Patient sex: M
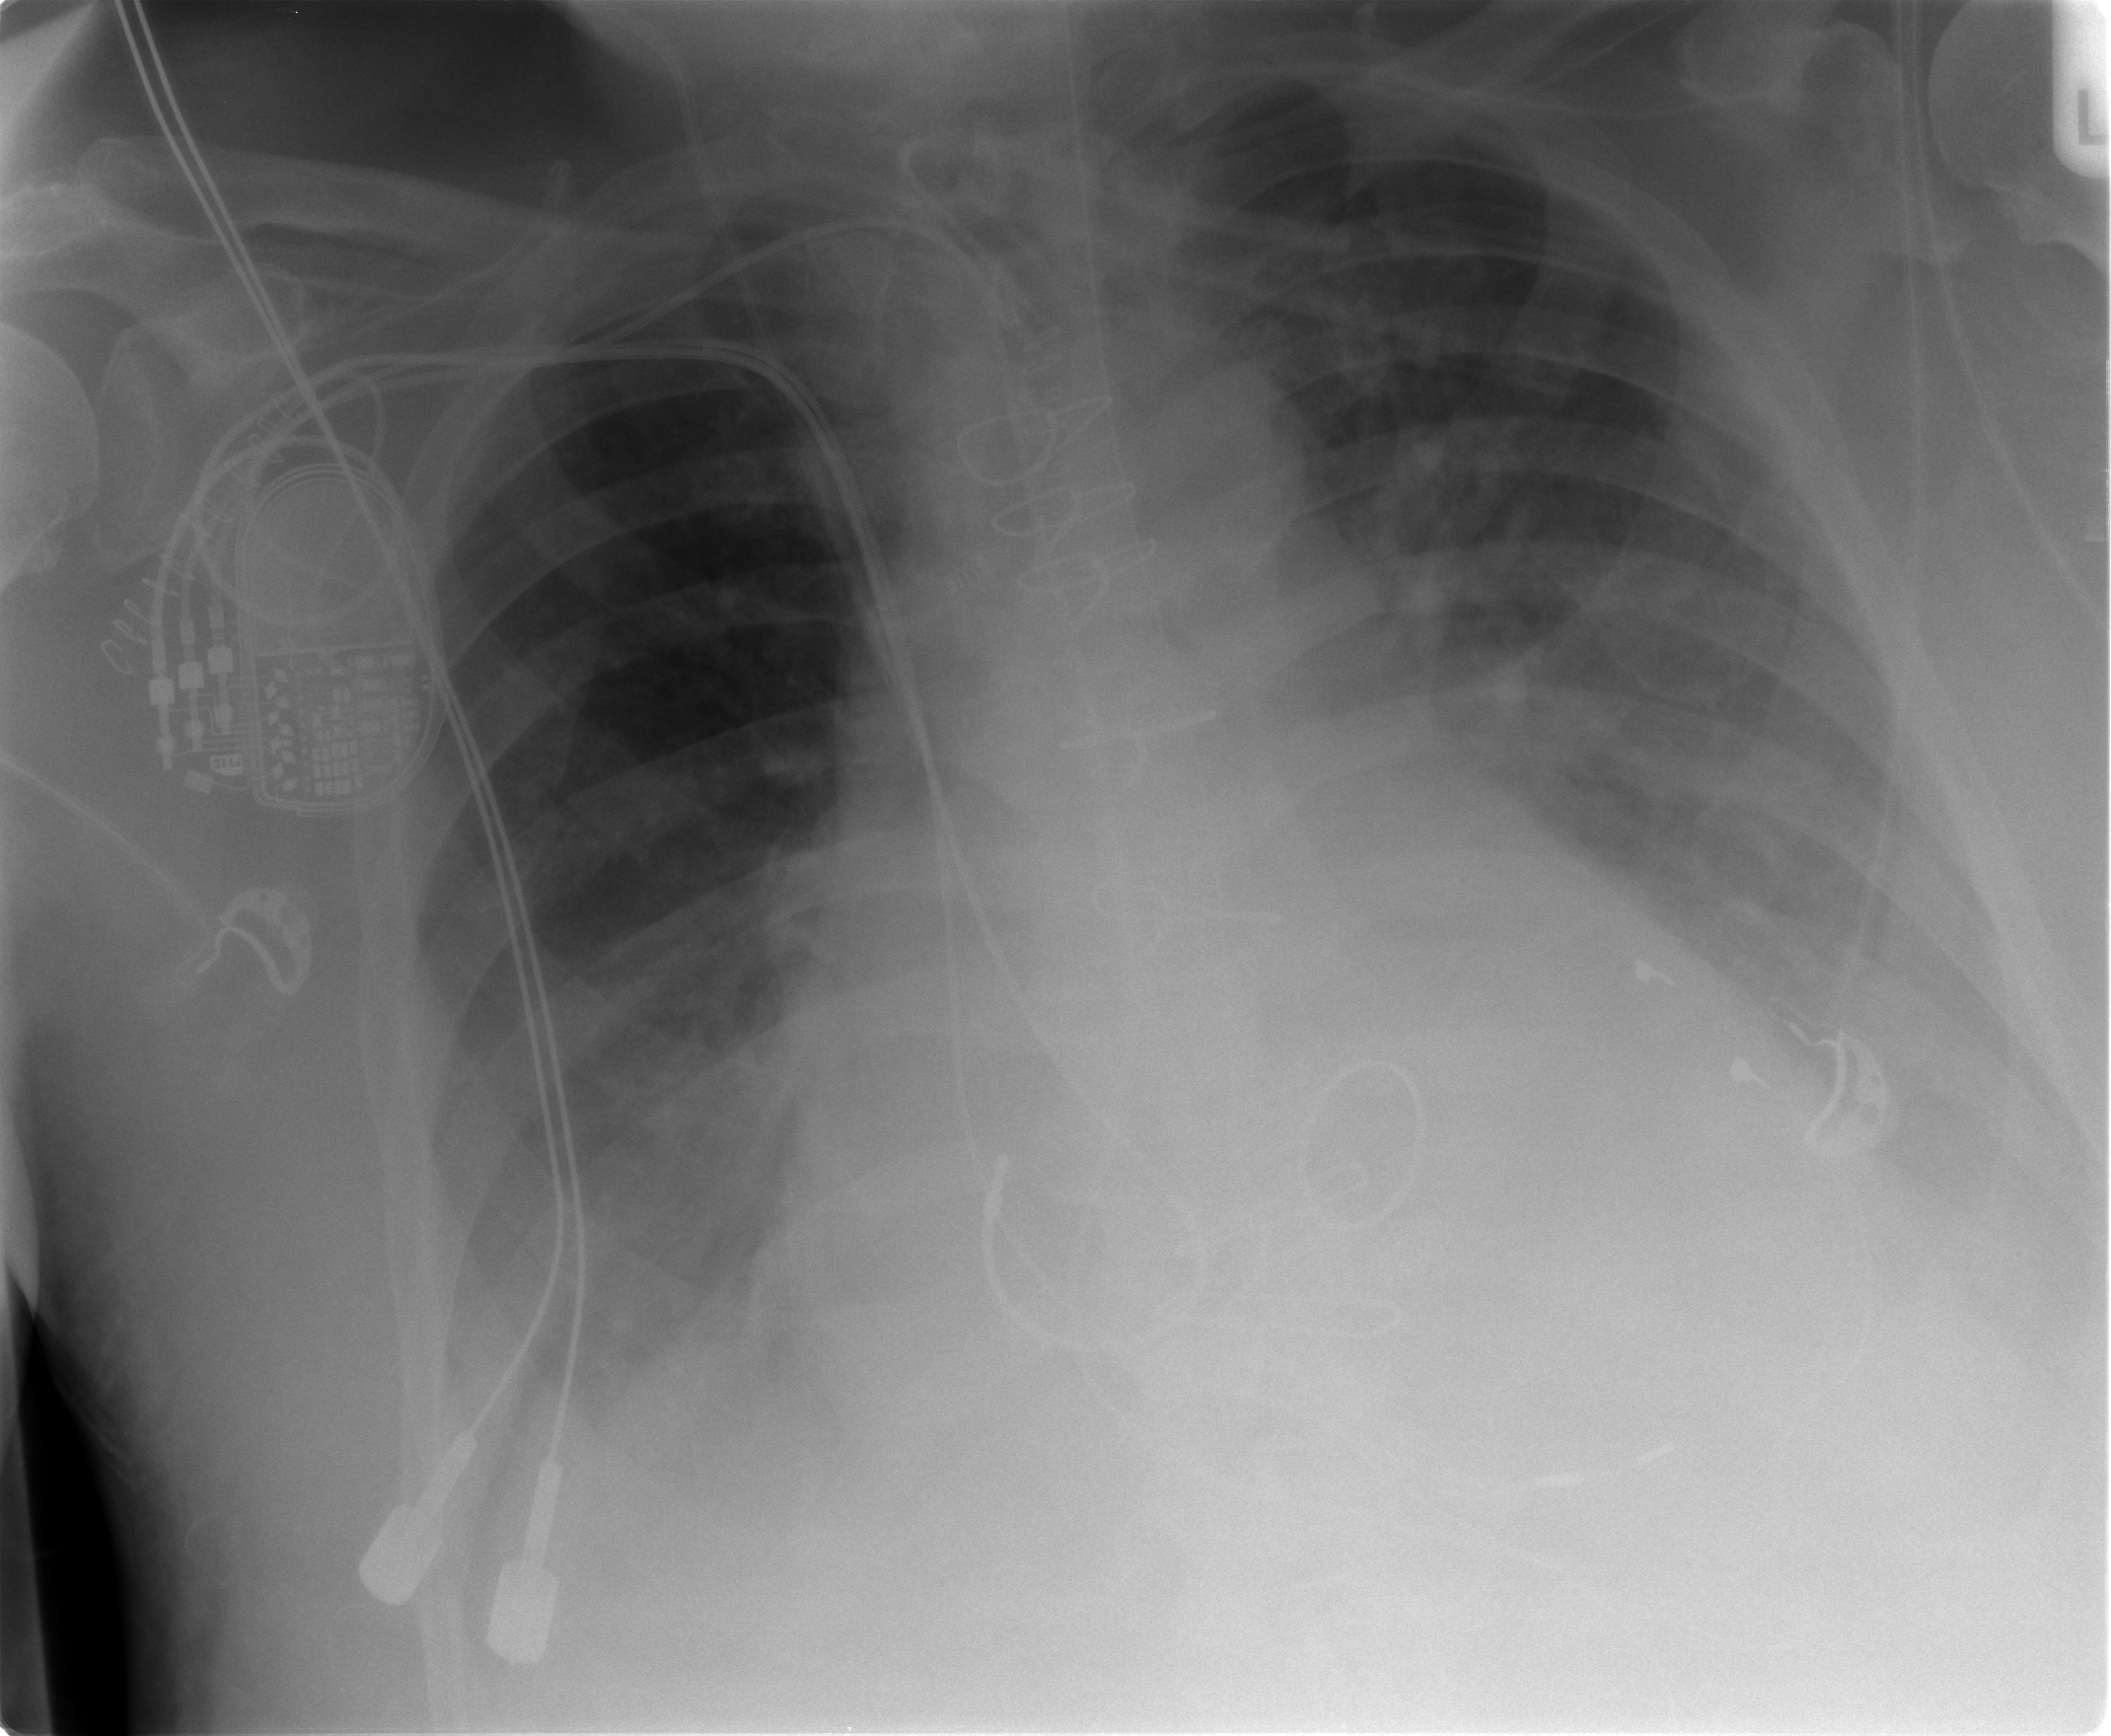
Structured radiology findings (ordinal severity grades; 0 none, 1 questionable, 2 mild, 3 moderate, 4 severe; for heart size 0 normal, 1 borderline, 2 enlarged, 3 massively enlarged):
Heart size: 2
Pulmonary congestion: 2
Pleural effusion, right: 2
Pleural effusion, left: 2
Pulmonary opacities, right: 0
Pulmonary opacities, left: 1
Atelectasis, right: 2
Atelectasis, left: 2